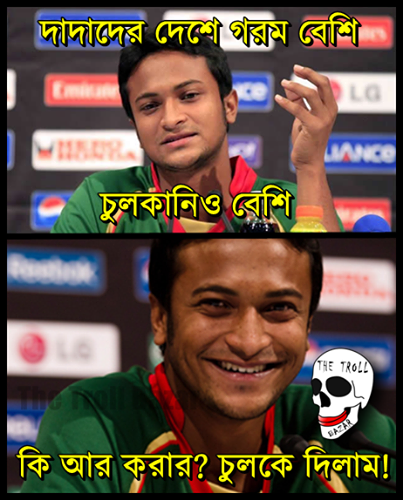
Caption: দাদাদের দেশে গরম বেশি চুলকানিও বেশি কি আর করার? চুলকে দিলাম!
Label: non-hate